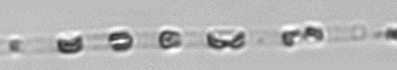
Label: Skeletonema